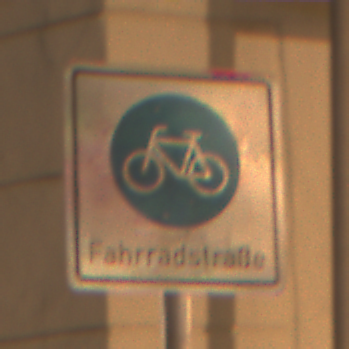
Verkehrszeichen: BeginnFahrradstrasse
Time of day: Night
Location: Outdoor (Urban)
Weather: Clear
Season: NotSpecified
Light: Artificial